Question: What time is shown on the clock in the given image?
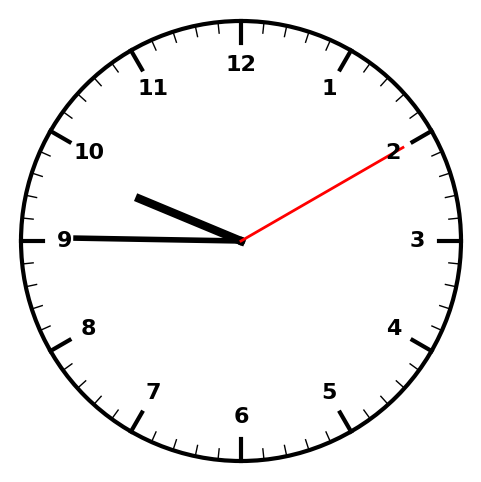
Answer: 09:45:10